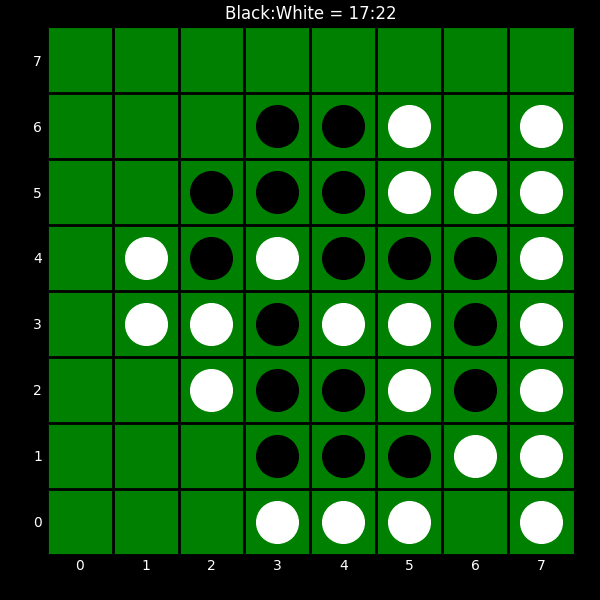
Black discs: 17
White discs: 22